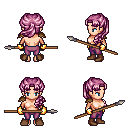
a pixel art fantasy rpg character, female body template, human, light skin, leather shoulder armor, magenta pants, pink princess hairstyle, gold gloves, brown shoes, spear, four views (front, back, left, right), 2x2 character sprite sheet, small pixel art, hard edges, no anti-aliasing